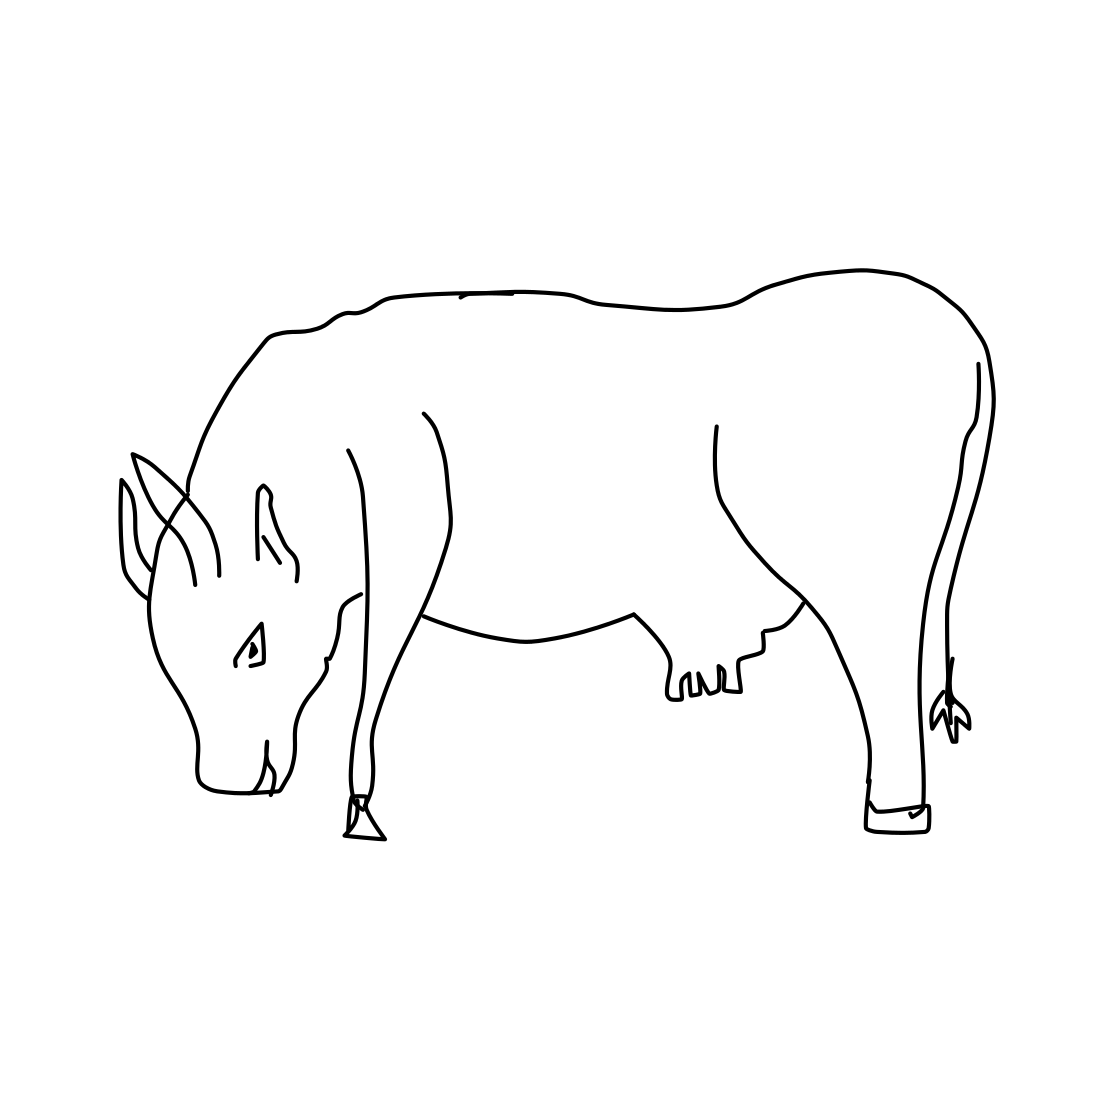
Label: cow